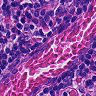
Metastatic tissue present: no